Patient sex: M
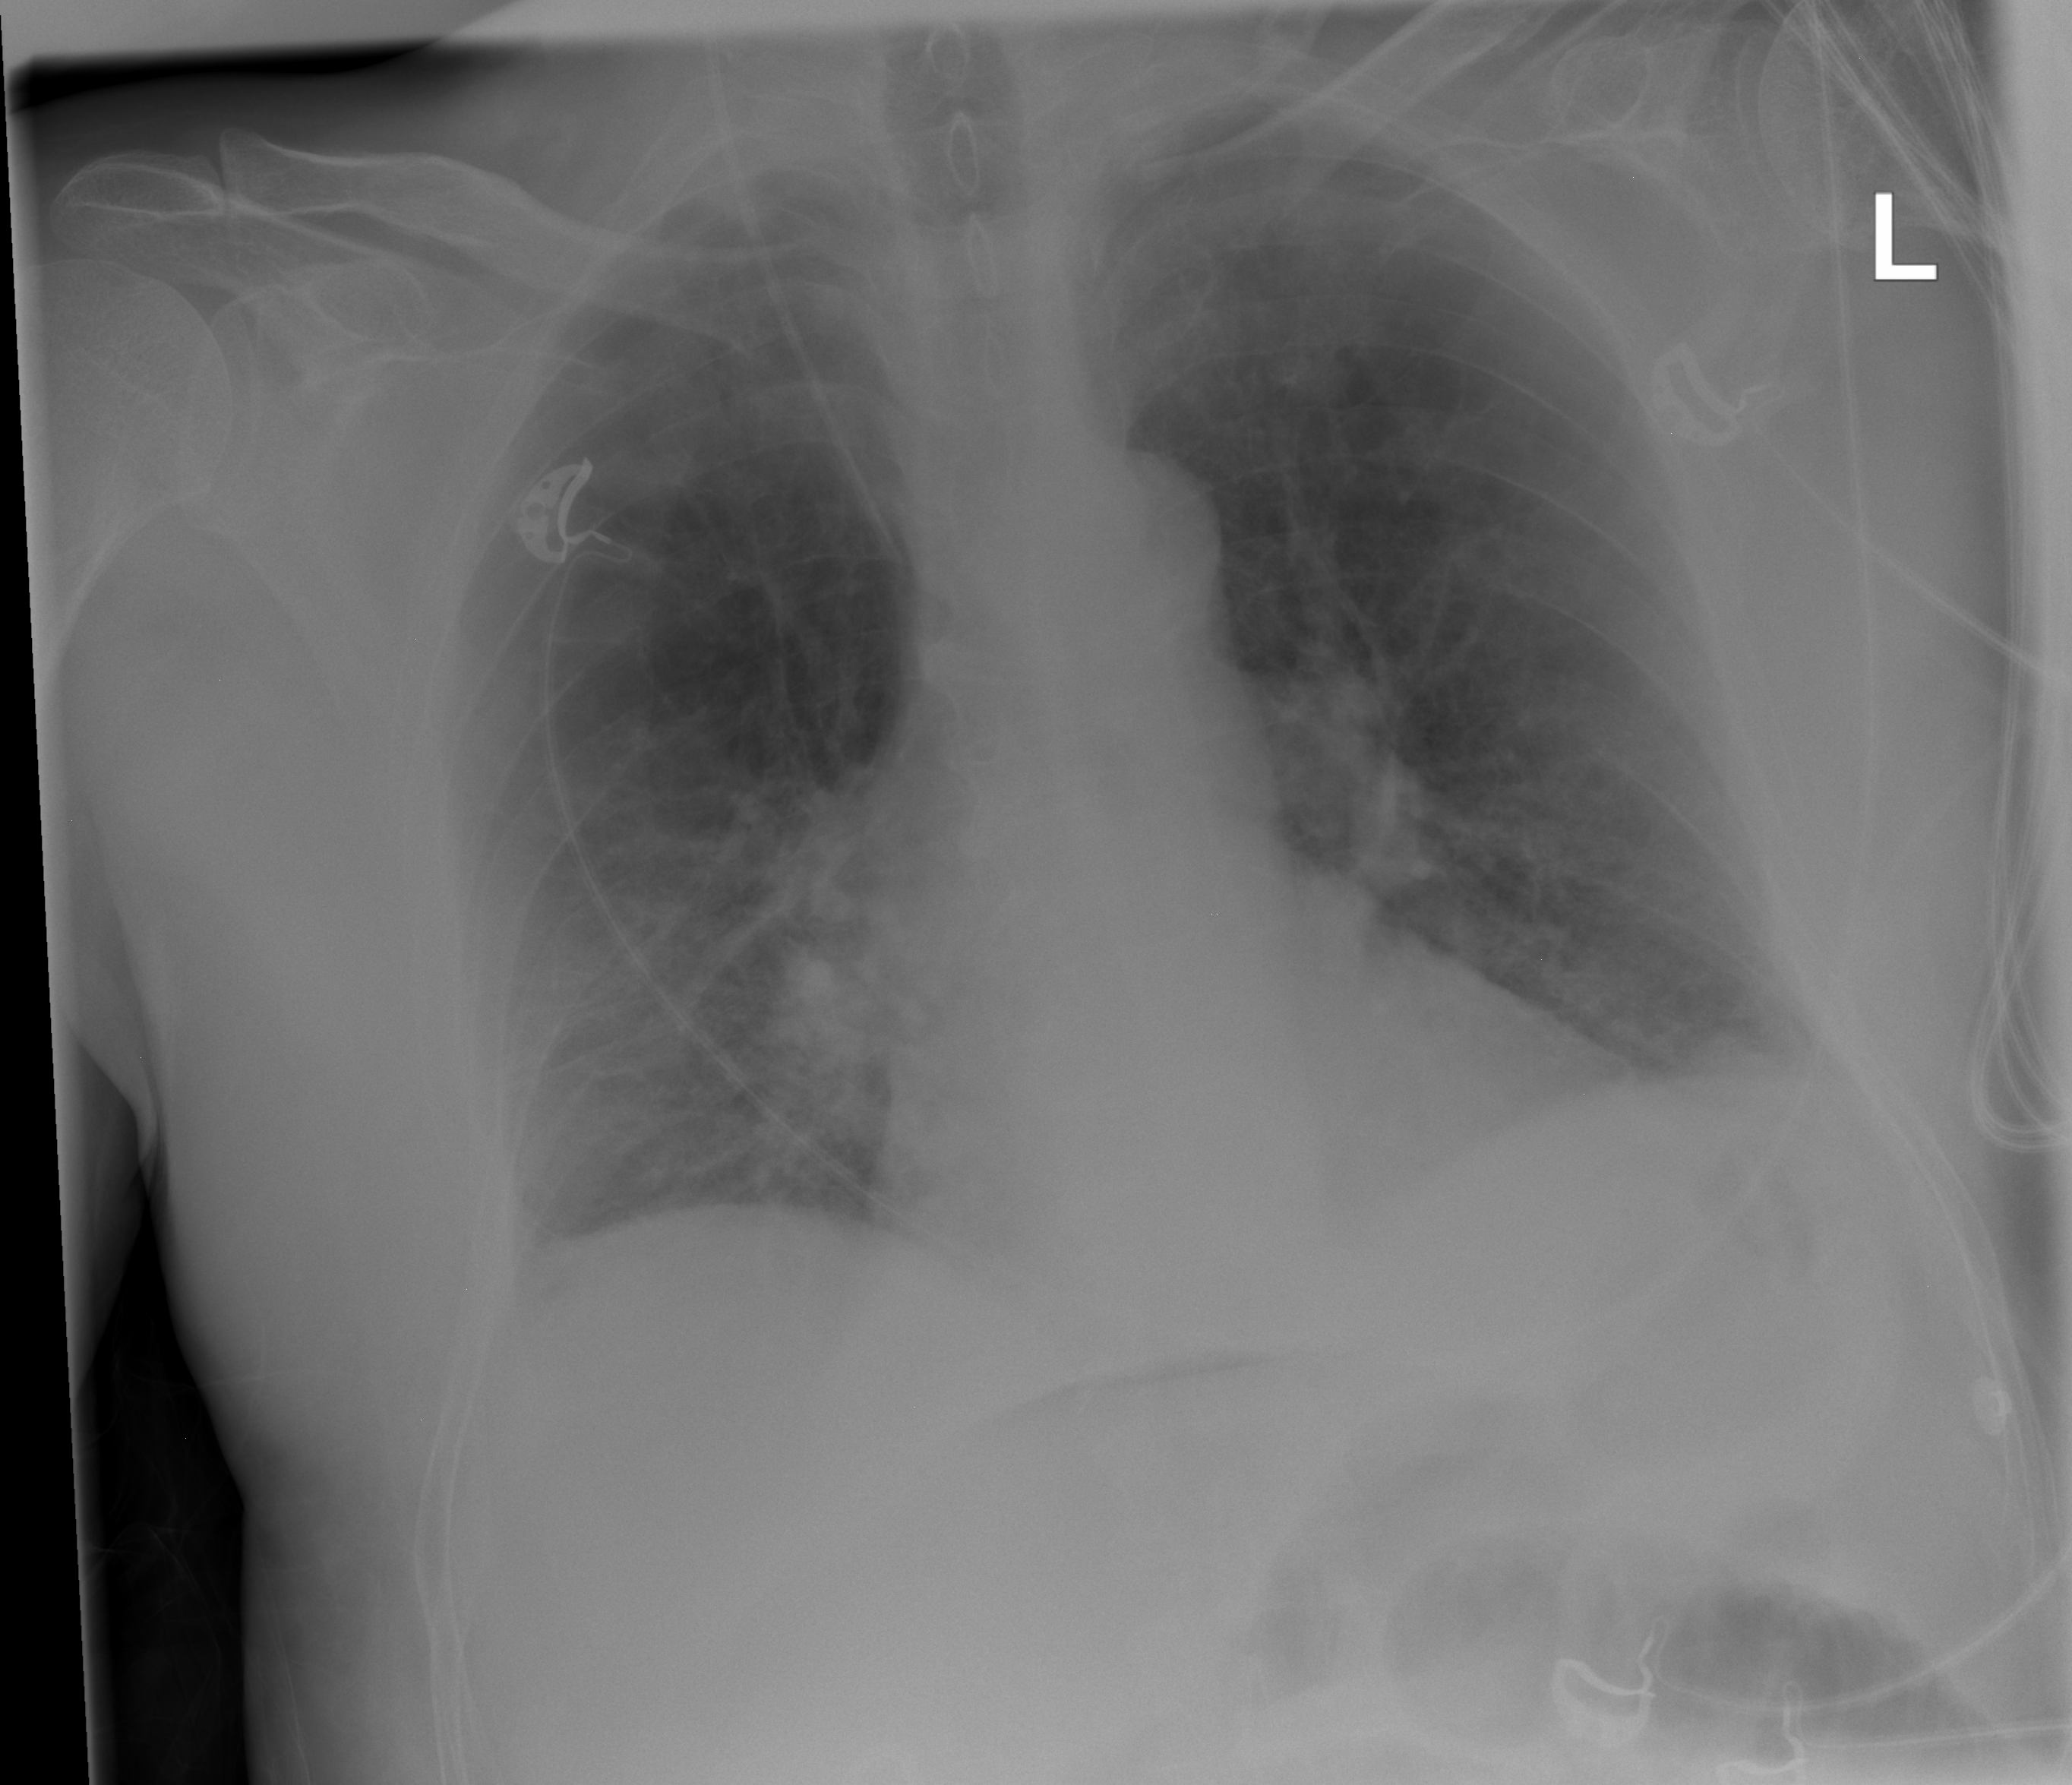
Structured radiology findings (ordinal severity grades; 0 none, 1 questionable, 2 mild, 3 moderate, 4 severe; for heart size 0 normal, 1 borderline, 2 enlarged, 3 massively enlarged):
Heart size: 1
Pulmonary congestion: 2
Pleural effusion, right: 1
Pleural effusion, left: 2
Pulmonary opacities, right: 0
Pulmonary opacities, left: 0
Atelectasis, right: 2
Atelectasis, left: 2